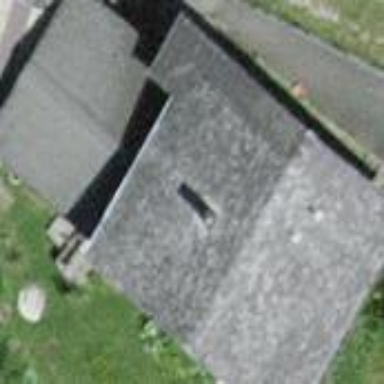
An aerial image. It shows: Simple and straightforward house.